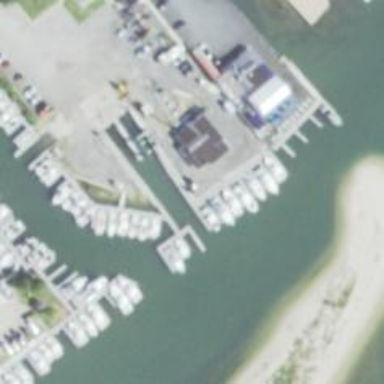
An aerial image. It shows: Pier with mooring facilities.